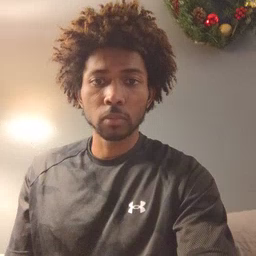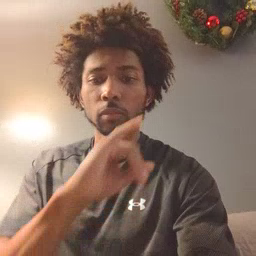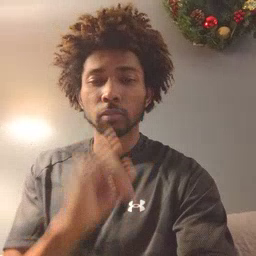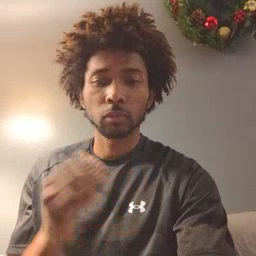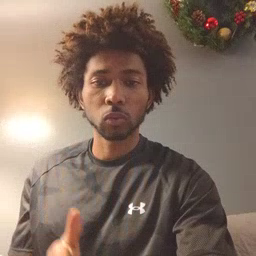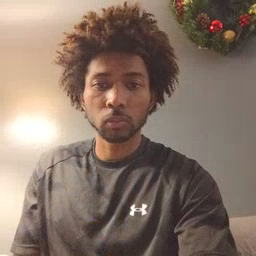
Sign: drawer